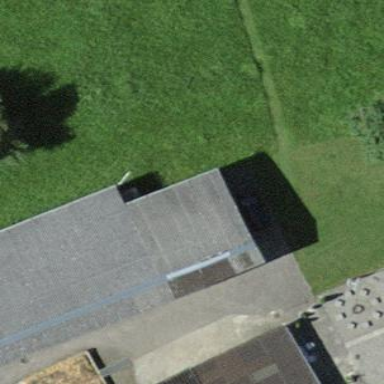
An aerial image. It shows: Shed building.